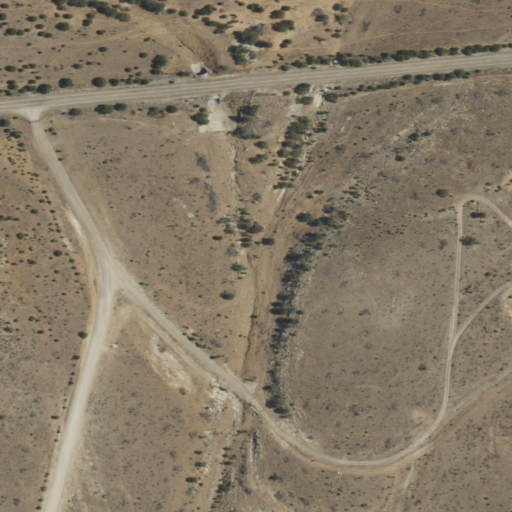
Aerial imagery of valley in New Mexico named North Canyon containing grassland, shrub, open development, low intensity development, and medium intensity development